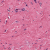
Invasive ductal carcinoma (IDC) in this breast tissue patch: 0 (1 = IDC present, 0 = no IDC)